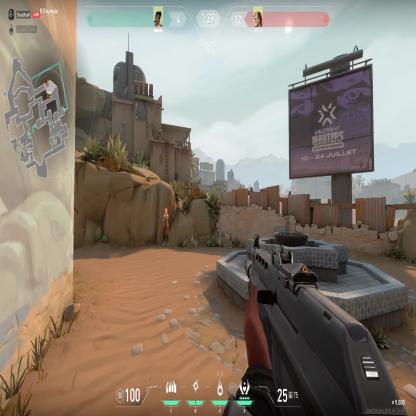
Label: enemy